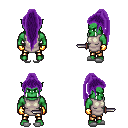
a pixel art fantasy rpg character, male body template, orc, green skin, white tunic, gold greaves, purple extra-long topknot hairstyle, gold gloves, white slippers, dagger, four views (front, back, left, right), 2x2 character sprite sheet, small pixel art, hard edges, no anti-aliasing